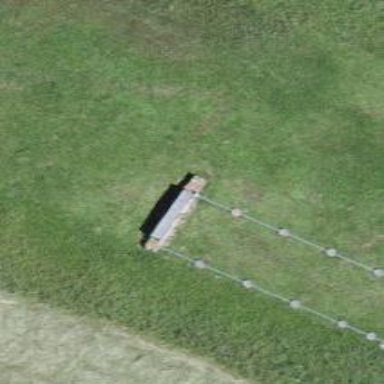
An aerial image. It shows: Retaining wall.